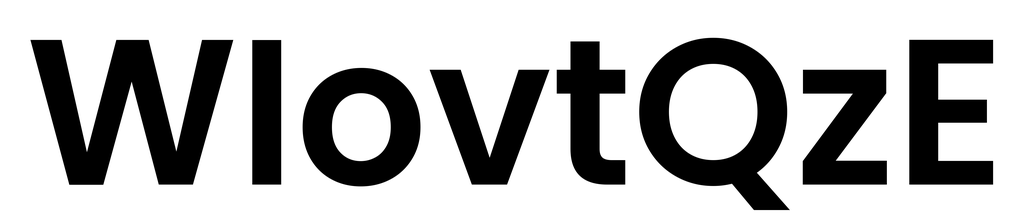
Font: Poppins-SemiBold